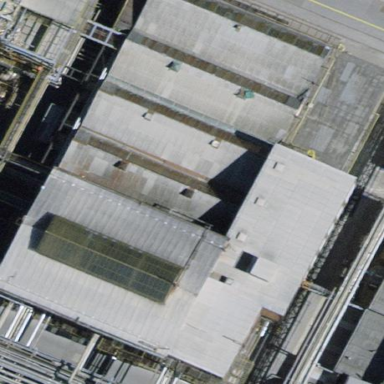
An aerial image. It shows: Industrial building.